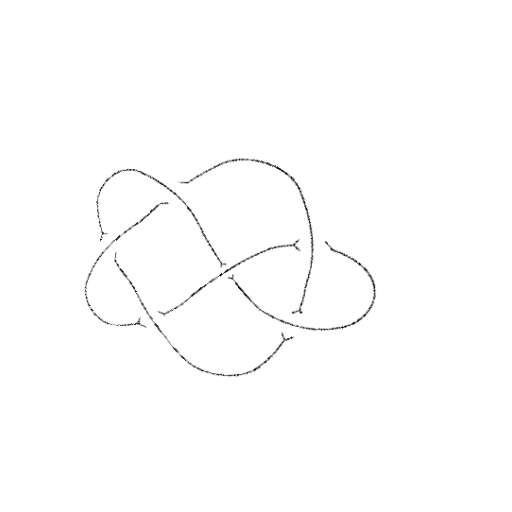
Crossing number: 6